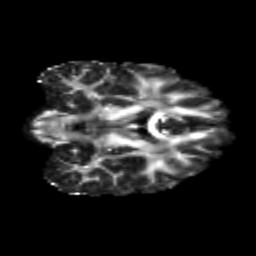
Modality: FA
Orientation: coronal
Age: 21
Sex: female
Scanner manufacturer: siemens
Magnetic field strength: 3 T
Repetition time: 3.5 s
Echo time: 0.125 s